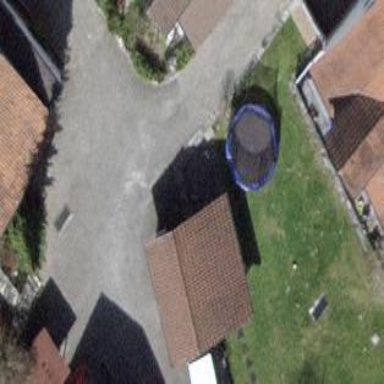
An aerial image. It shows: Shed.